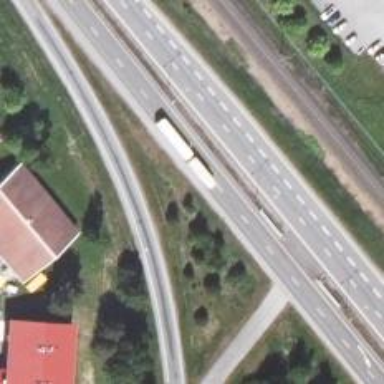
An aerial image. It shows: Trunk link highway.